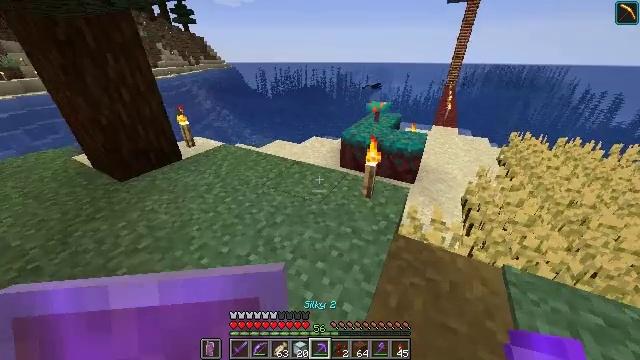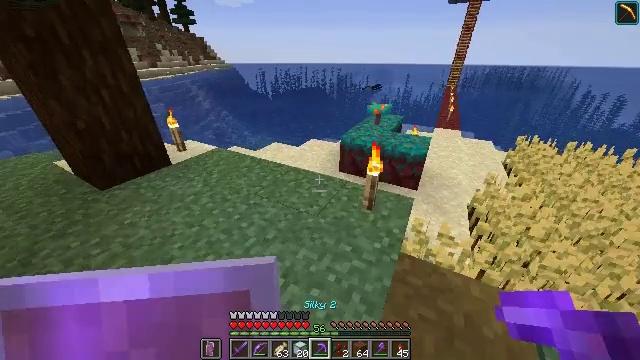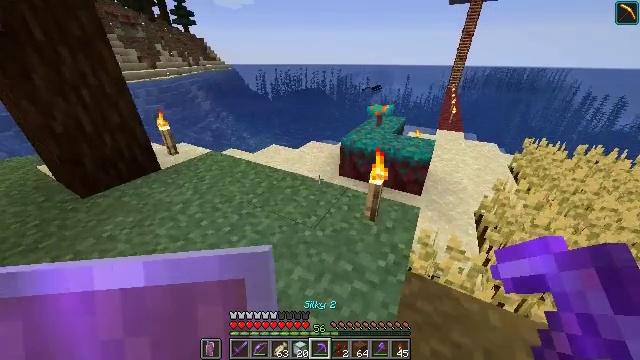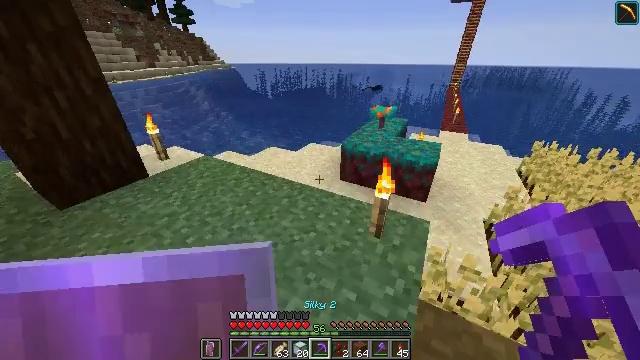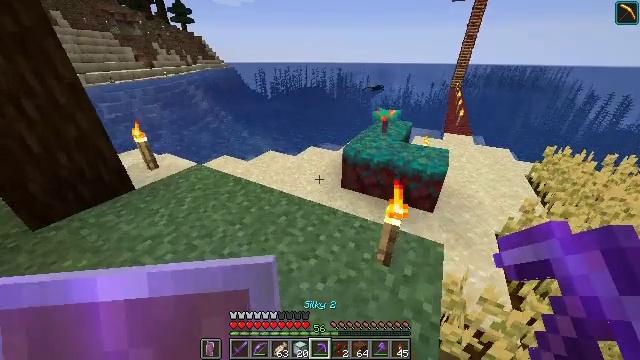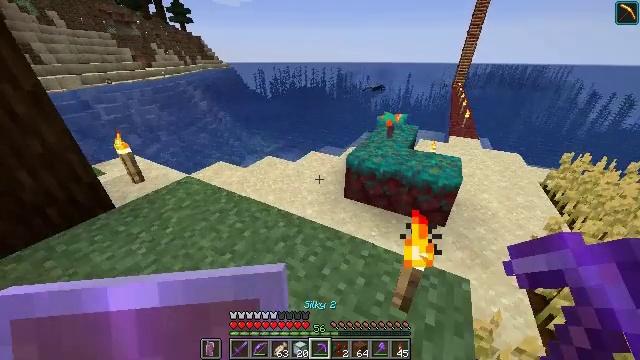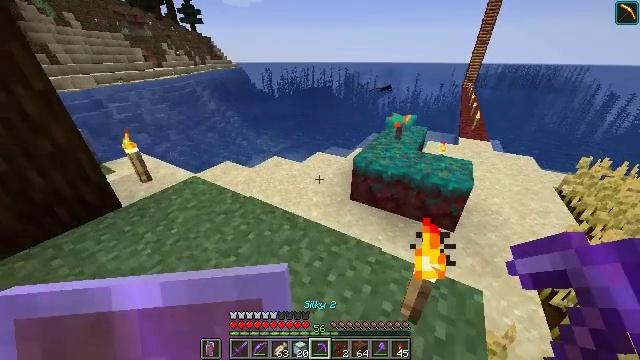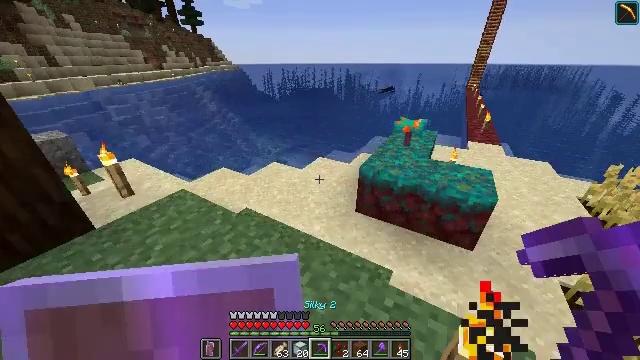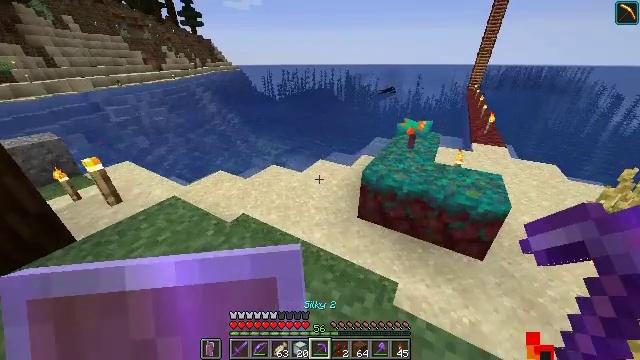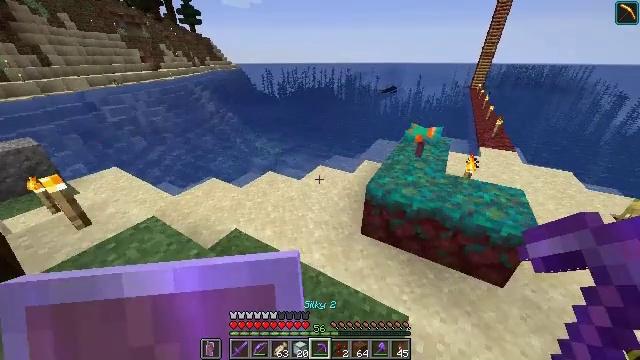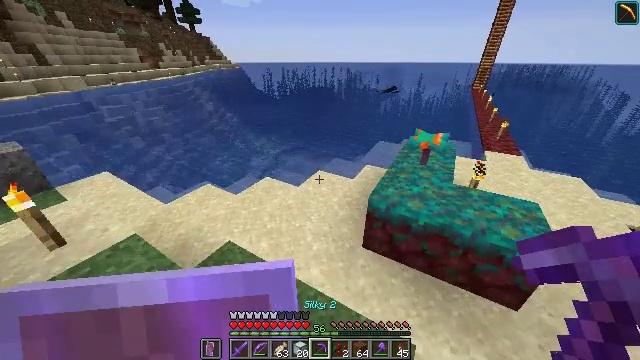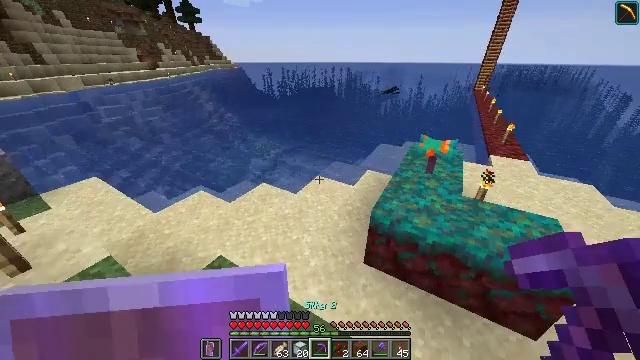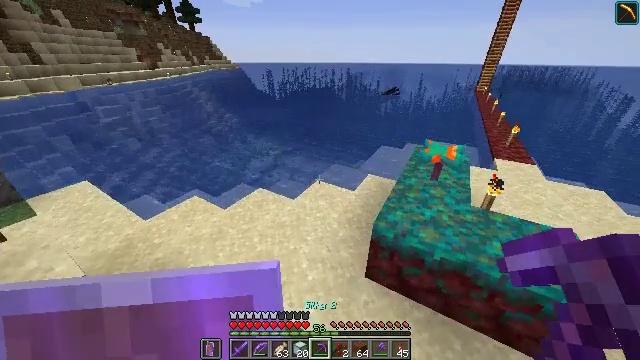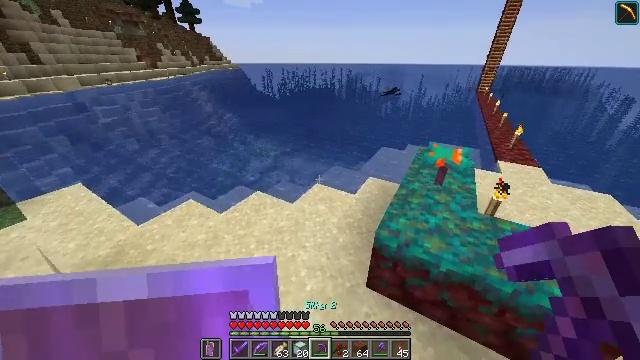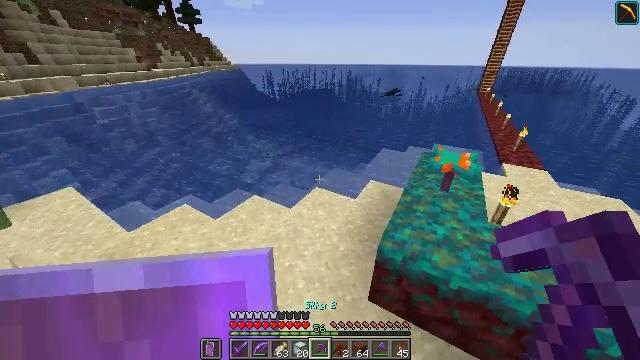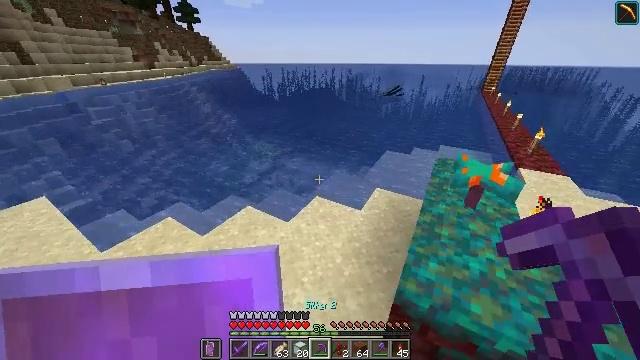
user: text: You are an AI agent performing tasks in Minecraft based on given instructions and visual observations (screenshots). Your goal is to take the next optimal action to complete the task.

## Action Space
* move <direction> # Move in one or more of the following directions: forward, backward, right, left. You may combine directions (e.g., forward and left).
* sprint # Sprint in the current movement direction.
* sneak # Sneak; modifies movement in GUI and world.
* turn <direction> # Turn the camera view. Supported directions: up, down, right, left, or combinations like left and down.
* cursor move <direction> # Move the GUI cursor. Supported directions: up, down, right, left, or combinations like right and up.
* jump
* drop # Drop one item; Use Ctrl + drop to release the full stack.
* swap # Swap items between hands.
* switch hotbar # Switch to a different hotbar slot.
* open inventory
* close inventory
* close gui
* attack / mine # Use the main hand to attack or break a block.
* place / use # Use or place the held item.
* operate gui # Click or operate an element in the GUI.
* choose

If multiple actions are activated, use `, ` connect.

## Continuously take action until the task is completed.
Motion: motion action
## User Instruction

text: Set up the crafting table for crafting a brown carpet.
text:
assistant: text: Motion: move forward, sprint
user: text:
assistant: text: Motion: move forward, sprint
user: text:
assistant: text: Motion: move forward, sprint
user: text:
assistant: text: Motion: move forward, sprint
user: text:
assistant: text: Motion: move forward, sprint
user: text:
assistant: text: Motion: move forward, sprint, turn left
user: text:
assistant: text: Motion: move forward, sprint
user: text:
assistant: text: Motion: move forward, sprint
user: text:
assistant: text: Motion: move forward, sprint
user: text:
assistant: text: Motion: move forward, sprint
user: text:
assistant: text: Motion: move forward, sprint
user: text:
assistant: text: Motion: move forward, sprint
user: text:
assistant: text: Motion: move forward, sprint
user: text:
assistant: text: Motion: move forward, sprint
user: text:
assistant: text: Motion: move forward, sprint
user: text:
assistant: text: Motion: move forward, sprint
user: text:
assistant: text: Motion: move forward, sprint
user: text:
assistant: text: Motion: move forward, sprint
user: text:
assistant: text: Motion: move forward, sprint
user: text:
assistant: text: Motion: move forward, sprint, turn right
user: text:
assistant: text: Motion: move forward, sprint, turn right
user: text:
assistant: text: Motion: move forward, sprint, turn right
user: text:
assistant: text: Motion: move forward, sprint, turn right
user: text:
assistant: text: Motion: move forward, sprint, turn right
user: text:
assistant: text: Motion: move forward, sprint, turn right
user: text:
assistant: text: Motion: move forward, sprint, turn right
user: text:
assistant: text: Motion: move forward, sprint
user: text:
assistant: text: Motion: move forward, sprint
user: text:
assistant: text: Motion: move forward, sprint
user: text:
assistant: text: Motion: move forward, sprint